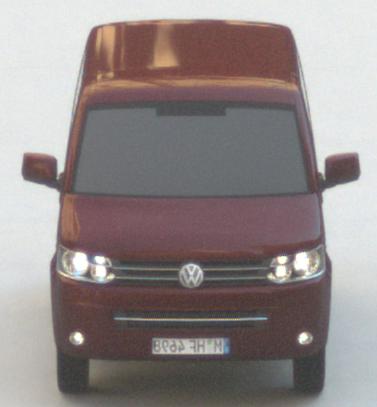
Make: VW Commercial Vehicles (Nutzfahrzeuge)
Model: T5 Multivan 2.0
Detailed model: T5 Multivan
Model produced from: 2009/09
Model produced until: 2013/06
Doors: 4
Color: red
Road condition: dry road
Daytime: morning or afternoon
Contrast: low contrast